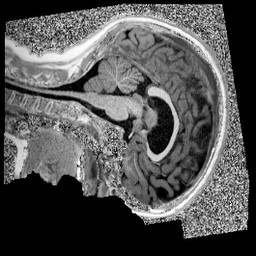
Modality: UNIT1
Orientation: sagittal
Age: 11
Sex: female
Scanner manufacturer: siemens
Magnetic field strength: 3 T
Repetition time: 4 s
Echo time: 0.00299 s